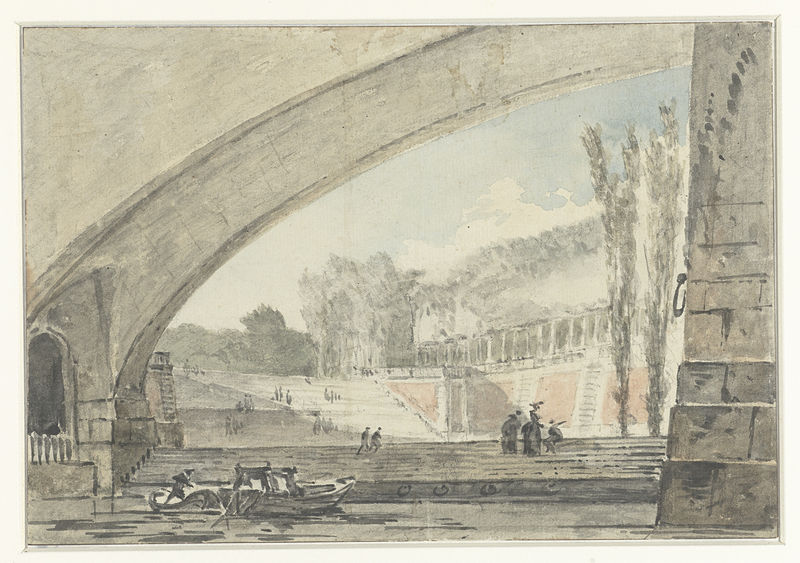
Titel: Doorzicht onder een brug naar terrassen en een trap
Künstler: Louis Gabriel Moreau
Standort: Amsterdam
Institution: Rijksmuseum
Schlagwörter: arch, blue, people, stairs, steps, white, black, gray, grey, group, painting, wall, pink, railing, staircase, sky, boat, water, sun, trees, bushes, sketch, ladder, bridge, park, walls, brick, venice, pencil, pale, outdoors, play, water color, playing, humans, umbrella, canal, gondola, gondolier, bolt